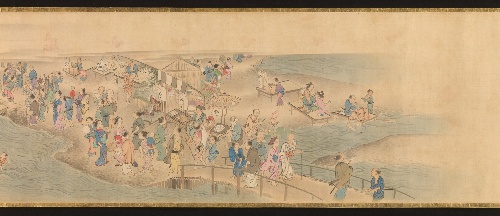
Title: 源琦筆 　華洛四季遊楽図巻|Scenes of the Four Seasons in Kyoto
Artist: Genki (Komai Ki)
Artist bio: Japanese, 1747–1797
Date: 1778
Object type: Handscroll
Classification: Paintings
Medium: Handscroll; ink and color on silk
Culture: Japan
Period: Edo period (1615–1868)
Dimensions: Image: 12 5/16 in. × 16 ft. 7 15/16 in. (31.3 × 507.8 cm)
Overall with mounting: 12 13/16 in. × 16 ft. 7 15/16 in. (32.5 × 507.8 cm)
Department: Asian Art
Credit line: Mary Griggs Burke Collection, Gift of the Mary and Jackson Burke Foundation, 2015
Accession year: 2015
Repository: Metropolitan Museum of Art, New York, NY
Tags: Bridges|Landscapes|Daily Life|Men|Women|Tables